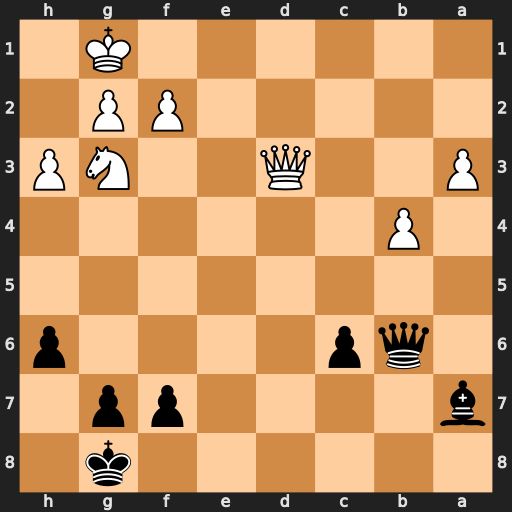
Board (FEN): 6k1/b4pp1/1qp4p/8/1P6/P2Q2NP/5PP1/6K1
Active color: b
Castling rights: -
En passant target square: -
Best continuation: Qxf2+ Kh2 Qg1#